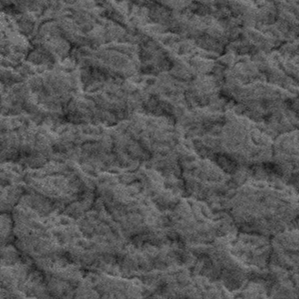
Label: frost